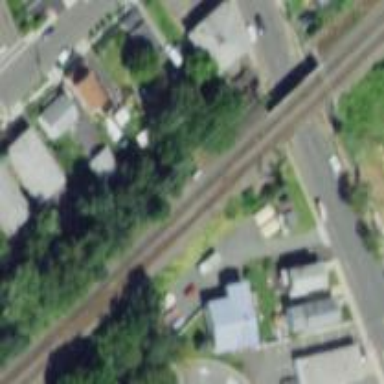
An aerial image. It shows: Railway signals on bidirectional rail line.